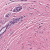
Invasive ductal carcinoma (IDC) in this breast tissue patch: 0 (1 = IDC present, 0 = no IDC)